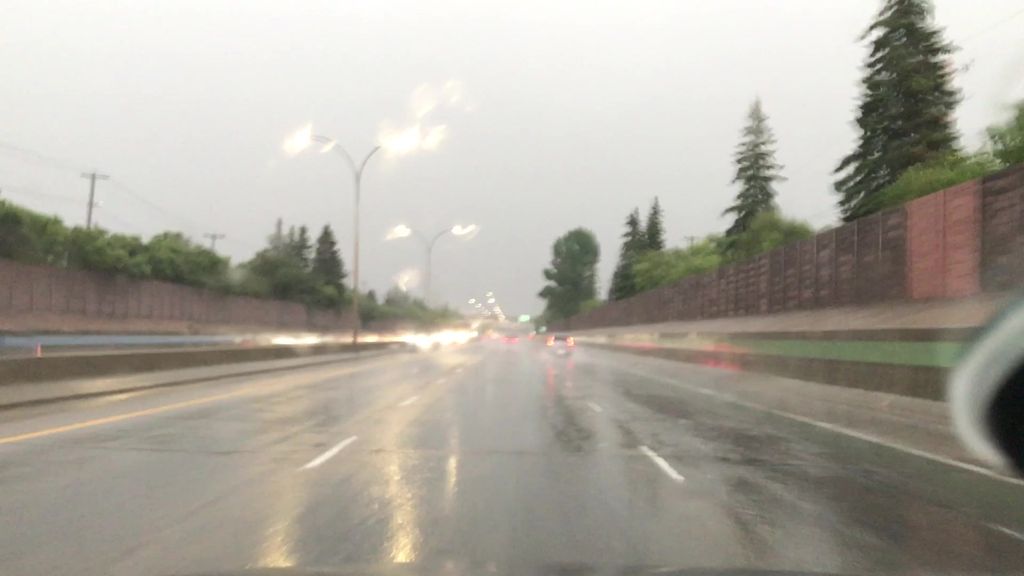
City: edmonton